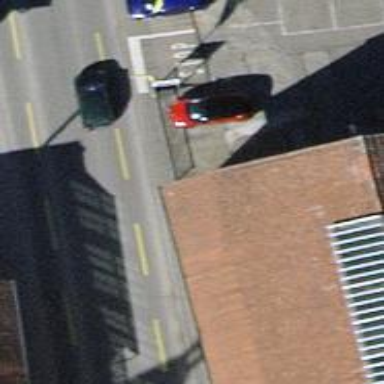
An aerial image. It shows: Charging station.